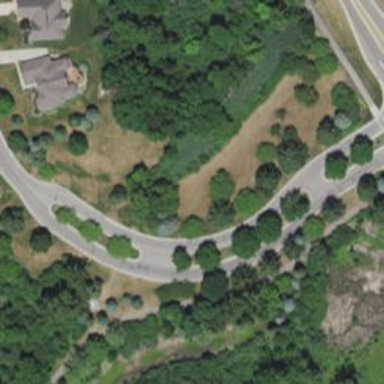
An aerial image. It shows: Residential road.